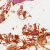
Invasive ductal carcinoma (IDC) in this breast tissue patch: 0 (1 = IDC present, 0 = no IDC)